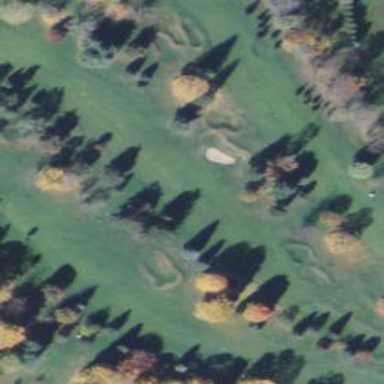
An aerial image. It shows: Rough area in woodland golf course.